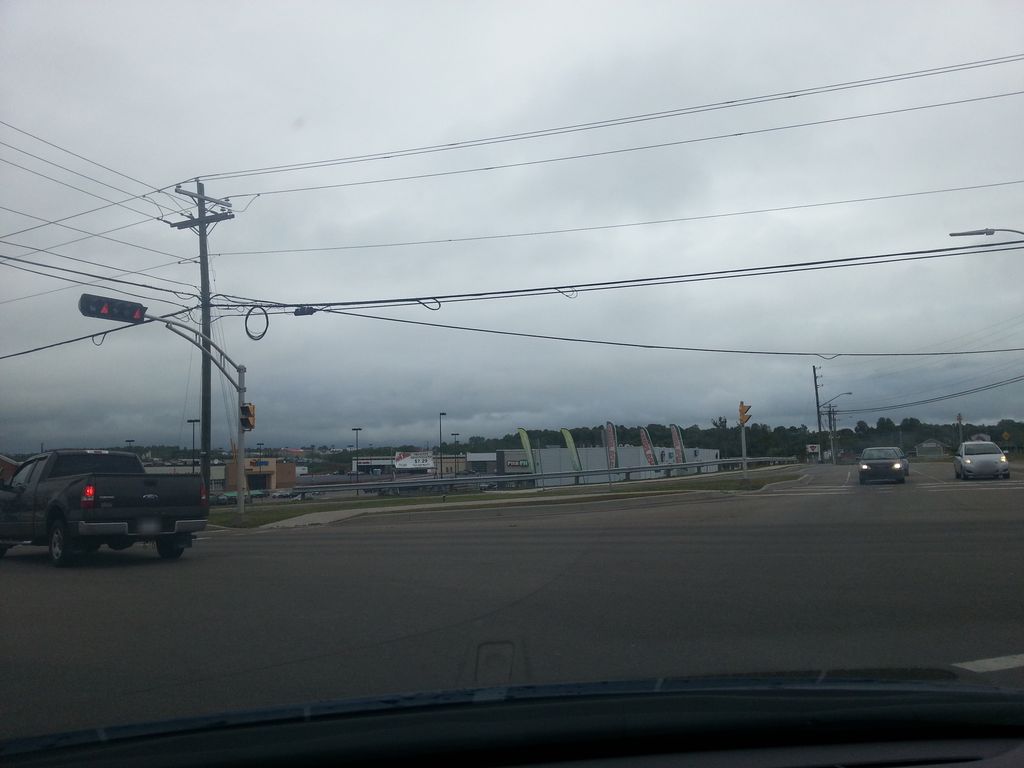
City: charlottetown